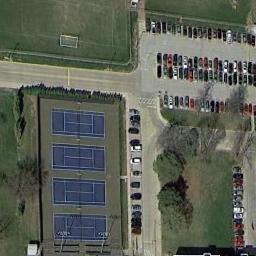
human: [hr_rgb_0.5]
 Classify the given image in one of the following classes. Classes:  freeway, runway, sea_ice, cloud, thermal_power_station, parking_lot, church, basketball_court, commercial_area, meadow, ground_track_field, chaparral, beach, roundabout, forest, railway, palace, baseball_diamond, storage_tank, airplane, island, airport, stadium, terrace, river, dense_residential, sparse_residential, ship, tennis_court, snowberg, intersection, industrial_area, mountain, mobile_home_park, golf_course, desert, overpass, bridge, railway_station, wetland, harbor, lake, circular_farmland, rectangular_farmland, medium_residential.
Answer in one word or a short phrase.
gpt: tennis_court